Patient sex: M
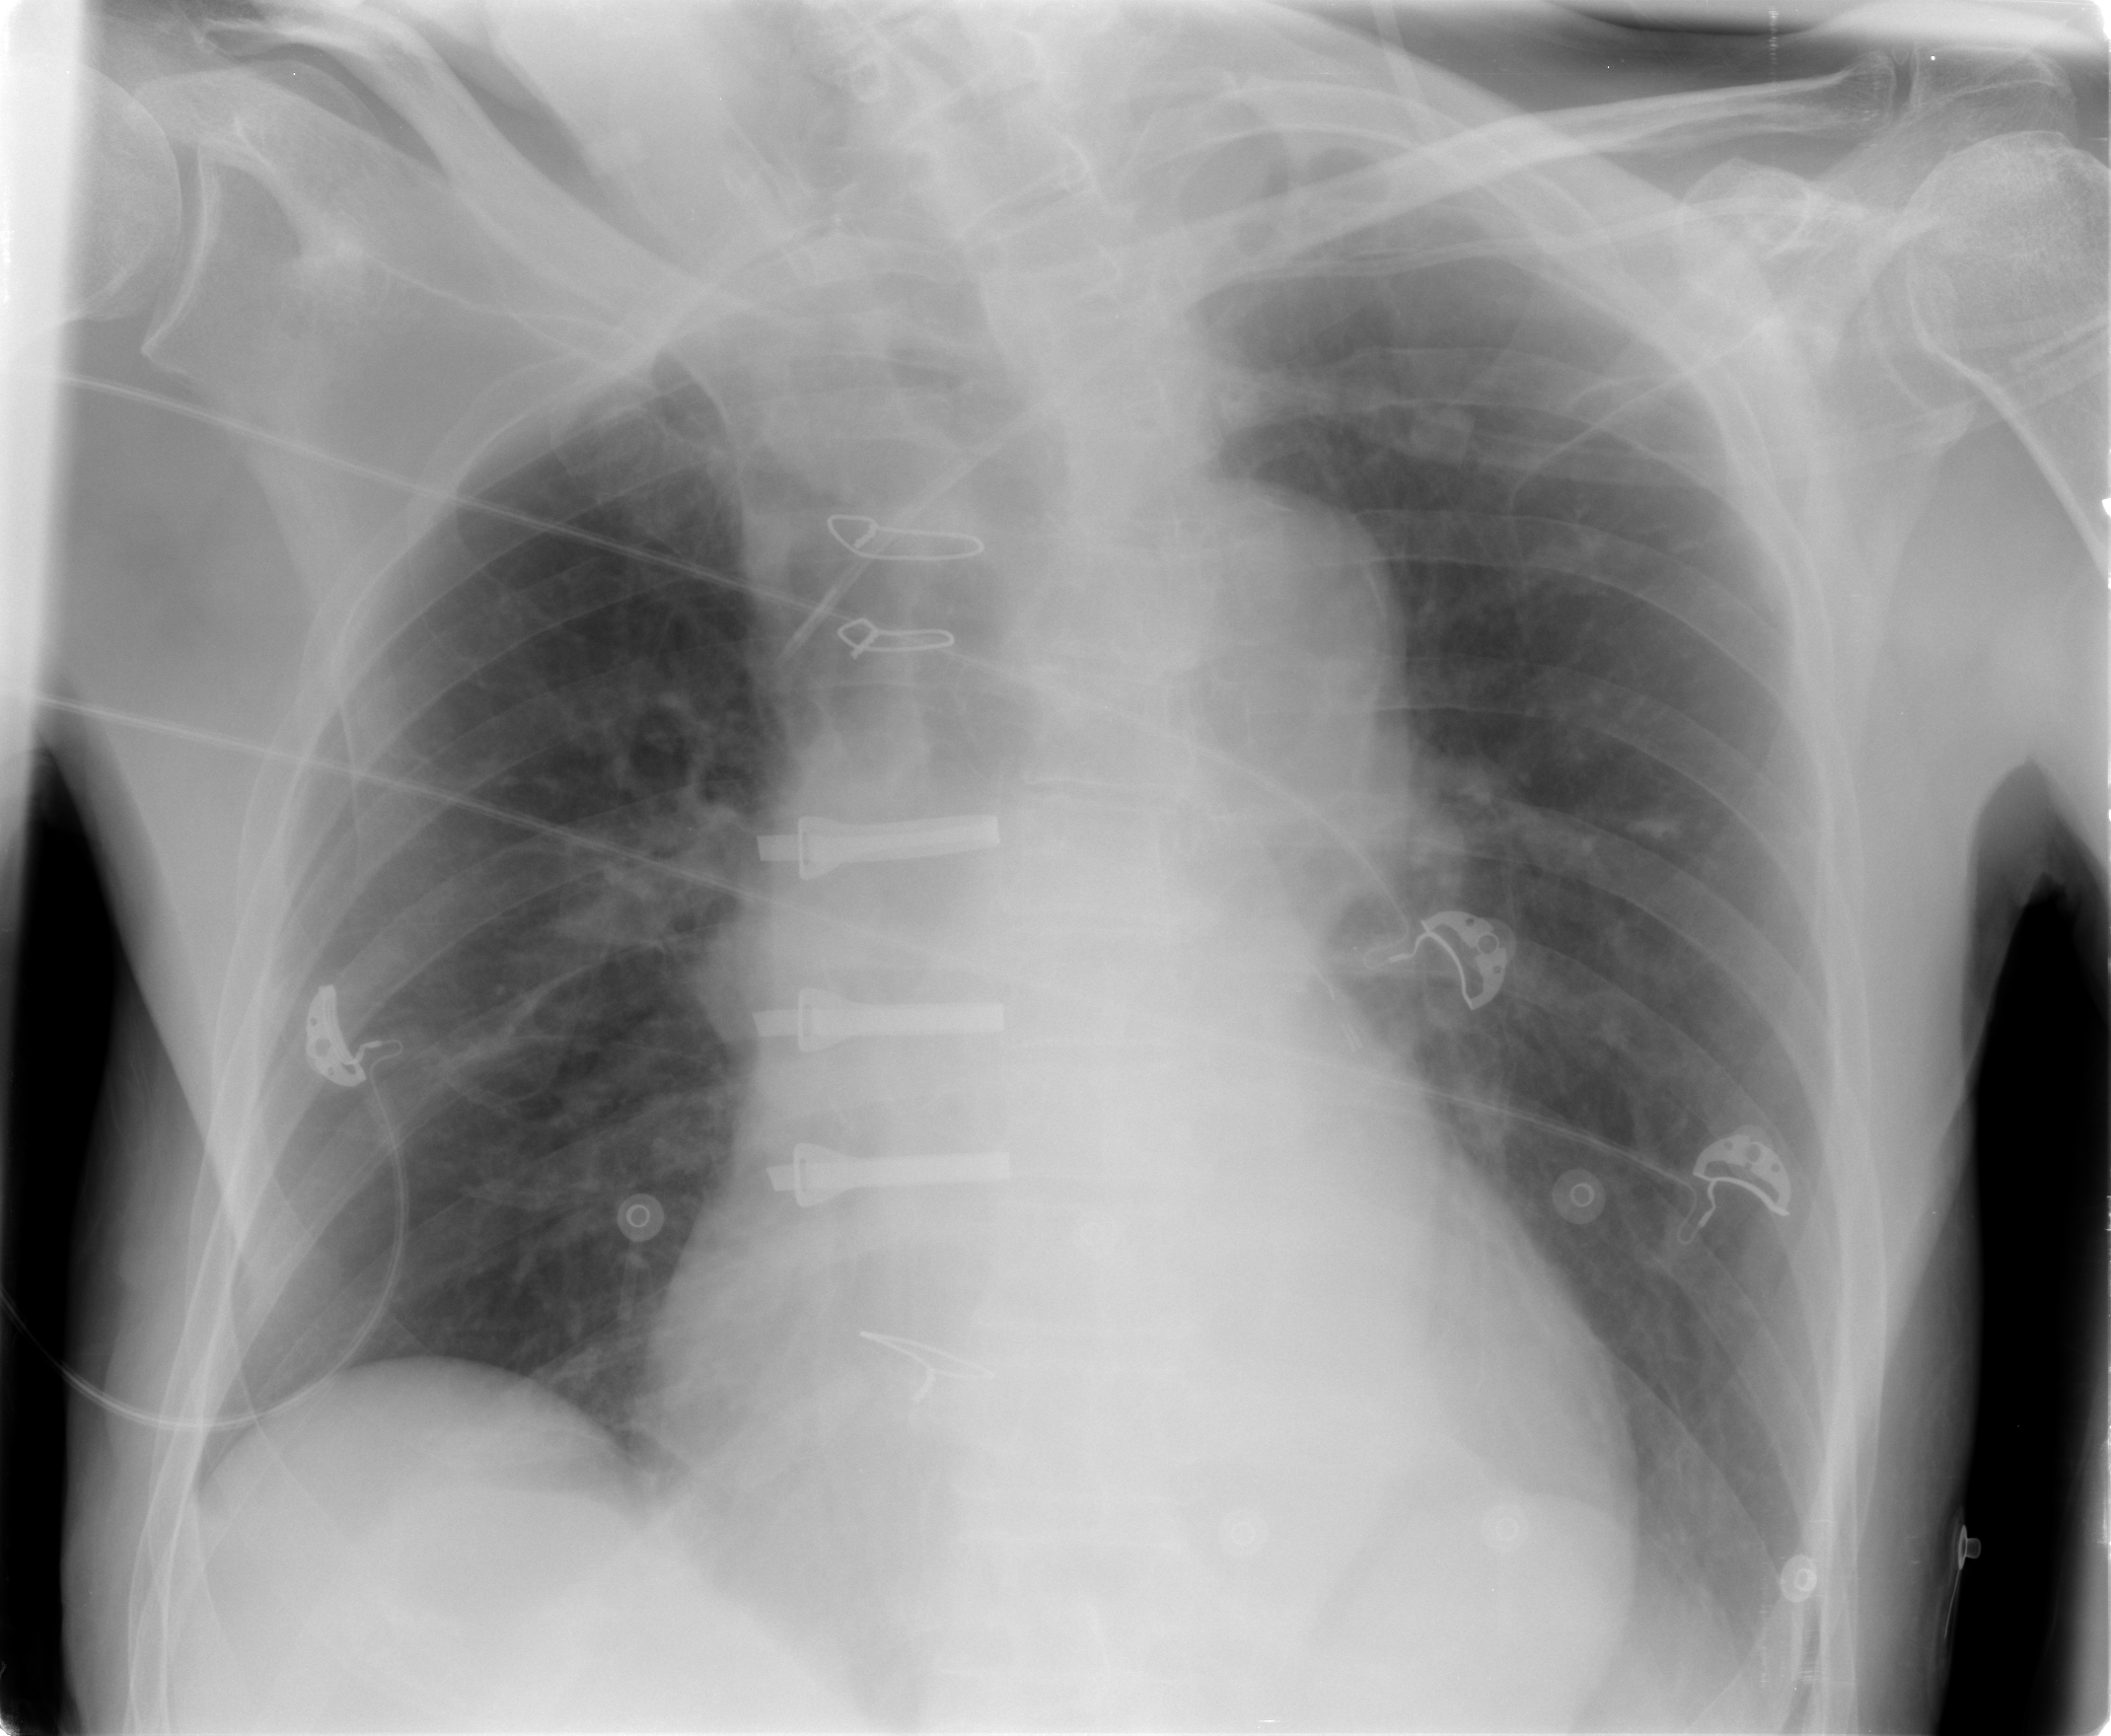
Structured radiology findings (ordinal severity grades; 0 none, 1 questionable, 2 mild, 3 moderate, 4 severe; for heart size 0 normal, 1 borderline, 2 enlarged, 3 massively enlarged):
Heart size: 2
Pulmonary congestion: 0
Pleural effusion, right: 0
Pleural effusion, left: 2
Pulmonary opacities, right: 0
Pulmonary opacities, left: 0
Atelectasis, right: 0
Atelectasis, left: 2